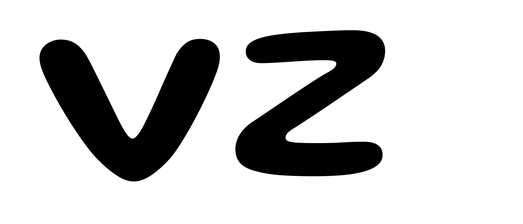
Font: Gluten_Medium